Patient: sex M, age 58
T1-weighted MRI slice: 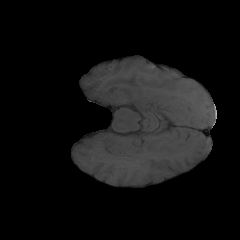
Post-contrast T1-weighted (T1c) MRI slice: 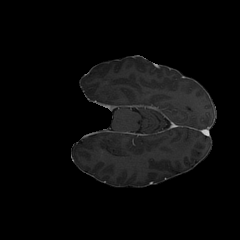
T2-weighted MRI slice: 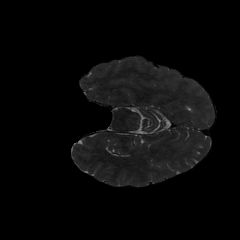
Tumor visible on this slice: no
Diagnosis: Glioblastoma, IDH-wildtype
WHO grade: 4